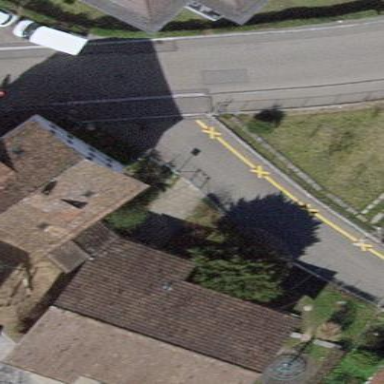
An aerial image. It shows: Kindergarten building.